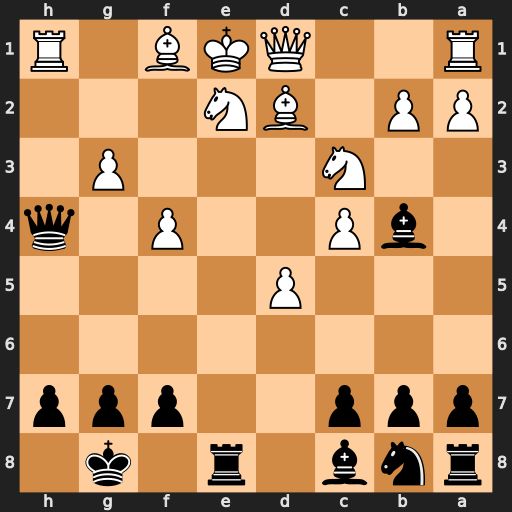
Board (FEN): rnb1r1k1/ppp2ppp/8/3P4/1bP2P1q/2N3P1/PP1BN3/R2QKB1R
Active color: b
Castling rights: KQ
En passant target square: -
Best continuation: Qxg3#